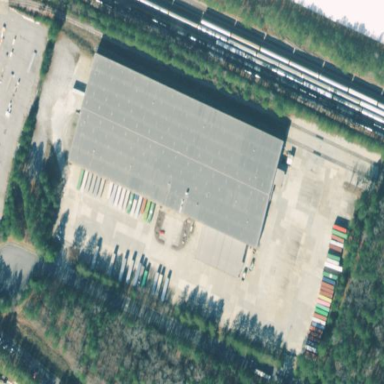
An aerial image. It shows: Industrial area featuring warehouse.